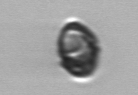
Label: Kryptoperidinium_triquetrum